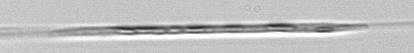
Label: Rhizosolenia